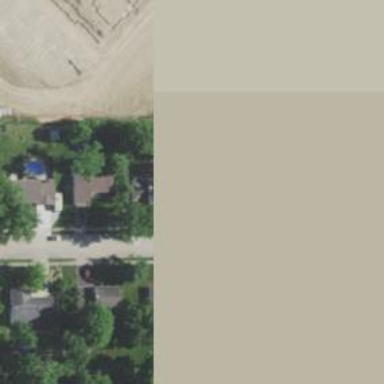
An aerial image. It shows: Residential road with asphalt surface and separate sidewalk.